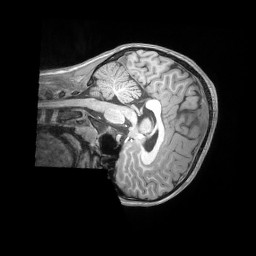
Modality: T1w
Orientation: sagittal
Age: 12
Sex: male
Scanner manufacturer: siemens
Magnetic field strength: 3 T
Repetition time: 2.53 s
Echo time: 0.00164 s